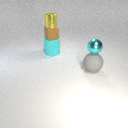
small cyan metal sphere to the right of small brown rubber cube